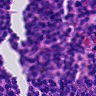
Metastatic tissue present: no